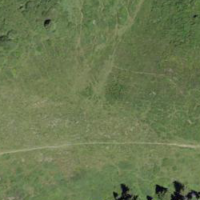
EUNIS habitat code: 23
Species observed at this site:
Crepis aurea
Bistorta officinalis